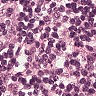
Metastatic tissue present: no